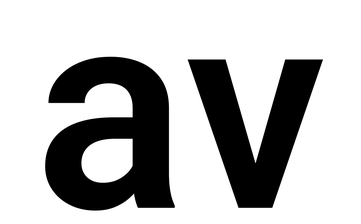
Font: Roboto_SemiBold